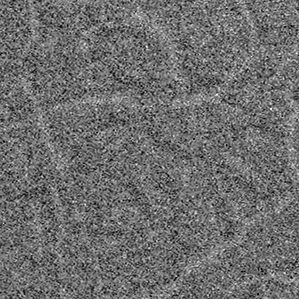
Label: frost